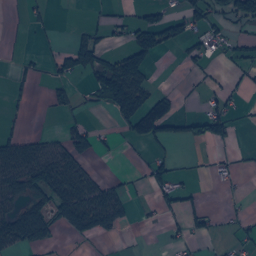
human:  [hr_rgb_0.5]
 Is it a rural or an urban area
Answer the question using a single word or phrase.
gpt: rural

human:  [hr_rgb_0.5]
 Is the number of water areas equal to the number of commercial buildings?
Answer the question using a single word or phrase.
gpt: no

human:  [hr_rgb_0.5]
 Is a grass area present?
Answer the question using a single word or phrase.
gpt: yes

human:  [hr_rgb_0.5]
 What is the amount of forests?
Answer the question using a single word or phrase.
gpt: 89

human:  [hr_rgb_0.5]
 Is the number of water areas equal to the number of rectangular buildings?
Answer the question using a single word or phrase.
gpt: no

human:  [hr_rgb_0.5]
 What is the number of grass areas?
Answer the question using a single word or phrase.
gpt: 61

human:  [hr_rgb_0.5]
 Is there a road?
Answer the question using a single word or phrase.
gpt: yes

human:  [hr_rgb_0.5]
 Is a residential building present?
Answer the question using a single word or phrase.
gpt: yes

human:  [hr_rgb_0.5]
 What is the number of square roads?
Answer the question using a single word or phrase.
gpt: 0

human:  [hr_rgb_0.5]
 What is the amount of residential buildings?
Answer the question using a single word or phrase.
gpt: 101

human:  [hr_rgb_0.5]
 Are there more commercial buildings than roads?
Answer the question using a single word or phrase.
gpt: no

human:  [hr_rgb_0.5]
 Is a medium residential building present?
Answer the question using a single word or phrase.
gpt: no

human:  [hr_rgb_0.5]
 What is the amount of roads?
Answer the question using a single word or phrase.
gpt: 73

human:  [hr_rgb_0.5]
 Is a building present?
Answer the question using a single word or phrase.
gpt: yes

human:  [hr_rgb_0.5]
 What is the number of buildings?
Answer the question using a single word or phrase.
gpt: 104

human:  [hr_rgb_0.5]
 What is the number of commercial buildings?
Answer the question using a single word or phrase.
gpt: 2

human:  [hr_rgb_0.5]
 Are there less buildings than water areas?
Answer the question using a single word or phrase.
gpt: no

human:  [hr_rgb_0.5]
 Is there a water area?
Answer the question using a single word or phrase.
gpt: yes

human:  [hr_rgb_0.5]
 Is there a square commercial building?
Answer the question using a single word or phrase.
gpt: no

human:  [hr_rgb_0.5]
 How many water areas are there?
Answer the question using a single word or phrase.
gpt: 15

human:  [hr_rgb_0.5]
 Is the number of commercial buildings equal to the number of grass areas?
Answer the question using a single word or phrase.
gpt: no

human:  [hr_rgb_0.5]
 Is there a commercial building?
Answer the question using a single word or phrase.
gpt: yes

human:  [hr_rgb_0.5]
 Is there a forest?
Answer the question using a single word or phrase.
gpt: yes

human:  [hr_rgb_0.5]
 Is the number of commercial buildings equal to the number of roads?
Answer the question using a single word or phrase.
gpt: no

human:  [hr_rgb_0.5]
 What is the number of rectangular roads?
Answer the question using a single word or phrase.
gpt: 0

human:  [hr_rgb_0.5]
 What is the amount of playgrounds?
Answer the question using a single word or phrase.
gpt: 1

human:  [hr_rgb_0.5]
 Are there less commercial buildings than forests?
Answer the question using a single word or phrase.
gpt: yes

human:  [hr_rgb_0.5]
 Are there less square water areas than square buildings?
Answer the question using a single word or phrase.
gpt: no

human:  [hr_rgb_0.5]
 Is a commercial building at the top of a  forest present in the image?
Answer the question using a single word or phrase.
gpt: yes

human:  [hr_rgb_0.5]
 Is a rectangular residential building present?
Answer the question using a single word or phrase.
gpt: yes

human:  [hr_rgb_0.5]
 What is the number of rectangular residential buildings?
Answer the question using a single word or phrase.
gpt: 71

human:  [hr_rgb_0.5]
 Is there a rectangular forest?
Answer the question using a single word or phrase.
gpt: yes

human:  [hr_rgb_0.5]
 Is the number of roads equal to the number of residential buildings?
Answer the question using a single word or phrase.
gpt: no

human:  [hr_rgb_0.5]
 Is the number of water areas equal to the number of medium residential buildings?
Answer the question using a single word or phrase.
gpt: no

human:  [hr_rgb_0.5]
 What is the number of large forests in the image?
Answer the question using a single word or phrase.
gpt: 39

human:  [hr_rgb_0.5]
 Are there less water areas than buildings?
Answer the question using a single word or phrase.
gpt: yes

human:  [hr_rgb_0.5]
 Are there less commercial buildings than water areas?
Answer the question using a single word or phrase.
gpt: yes

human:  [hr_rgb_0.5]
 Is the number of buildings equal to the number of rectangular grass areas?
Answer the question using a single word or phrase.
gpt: no

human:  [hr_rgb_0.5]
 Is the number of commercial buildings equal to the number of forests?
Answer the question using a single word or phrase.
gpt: no

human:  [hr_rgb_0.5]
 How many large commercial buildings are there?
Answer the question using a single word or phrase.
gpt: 1

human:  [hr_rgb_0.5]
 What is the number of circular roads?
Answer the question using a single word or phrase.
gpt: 0

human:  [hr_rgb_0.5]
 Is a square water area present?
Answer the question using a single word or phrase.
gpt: no

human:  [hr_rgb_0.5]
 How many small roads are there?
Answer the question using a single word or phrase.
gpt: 73

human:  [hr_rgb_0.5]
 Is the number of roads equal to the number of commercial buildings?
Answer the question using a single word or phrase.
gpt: no

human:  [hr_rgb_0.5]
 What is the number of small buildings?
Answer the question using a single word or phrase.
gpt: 103

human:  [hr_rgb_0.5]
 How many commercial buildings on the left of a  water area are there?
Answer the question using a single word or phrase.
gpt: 2

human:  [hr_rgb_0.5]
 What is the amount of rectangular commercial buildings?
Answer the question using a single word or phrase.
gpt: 1

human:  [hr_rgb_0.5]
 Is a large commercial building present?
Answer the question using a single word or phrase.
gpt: yes

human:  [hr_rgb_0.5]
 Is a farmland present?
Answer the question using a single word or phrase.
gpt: yes

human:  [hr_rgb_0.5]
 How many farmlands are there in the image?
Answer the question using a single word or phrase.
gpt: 17

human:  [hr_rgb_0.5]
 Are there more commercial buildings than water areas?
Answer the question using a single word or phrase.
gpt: no

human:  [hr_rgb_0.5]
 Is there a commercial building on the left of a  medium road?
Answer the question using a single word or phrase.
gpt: no

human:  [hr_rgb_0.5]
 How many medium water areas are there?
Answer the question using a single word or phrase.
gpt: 5

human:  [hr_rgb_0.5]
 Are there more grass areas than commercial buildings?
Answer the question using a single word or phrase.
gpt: yes

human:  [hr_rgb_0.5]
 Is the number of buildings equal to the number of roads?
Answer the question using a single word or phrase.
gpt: no

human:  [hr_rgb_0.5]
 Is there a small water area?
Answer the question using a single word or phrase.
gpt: yes

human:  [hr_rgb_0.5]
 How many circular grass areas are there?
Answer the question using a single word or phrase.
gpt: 0

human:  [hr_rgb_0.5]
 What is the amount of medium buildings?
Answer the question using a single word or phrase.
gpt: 0

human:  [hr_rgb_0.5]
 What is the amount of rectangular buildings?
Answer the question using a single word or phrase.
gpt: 73

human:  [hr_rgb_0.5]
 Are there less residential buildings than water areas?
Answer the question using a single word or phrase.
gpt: no

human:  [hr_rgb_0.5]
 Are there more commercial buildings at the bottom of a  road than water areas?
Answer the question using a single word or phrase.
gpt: no

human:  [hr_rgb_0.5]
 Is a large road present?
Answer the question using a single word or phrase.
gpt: no

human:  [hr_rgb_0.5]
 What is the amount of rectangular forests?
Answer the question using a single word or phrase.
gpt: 16

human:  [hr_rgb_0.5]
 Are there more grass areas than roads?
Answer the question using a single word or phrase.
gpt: no